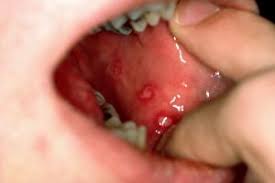
Condition: Mouth Ulcer